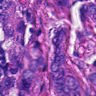
Metastatic tissue present: yes